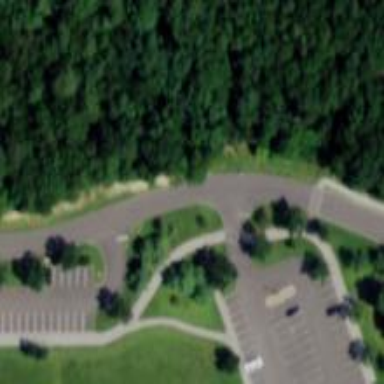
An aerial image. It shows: Path designated for bicycles.